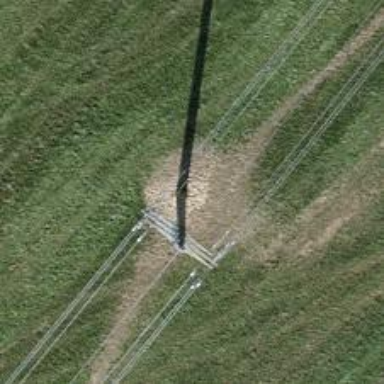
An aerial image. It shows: Power line is depicted.